Field crop: maize
Growth stage: 2
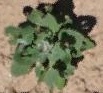
Species: chenopodium